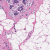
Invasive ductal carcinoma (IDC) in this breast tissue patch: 0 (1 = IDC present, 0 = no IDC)